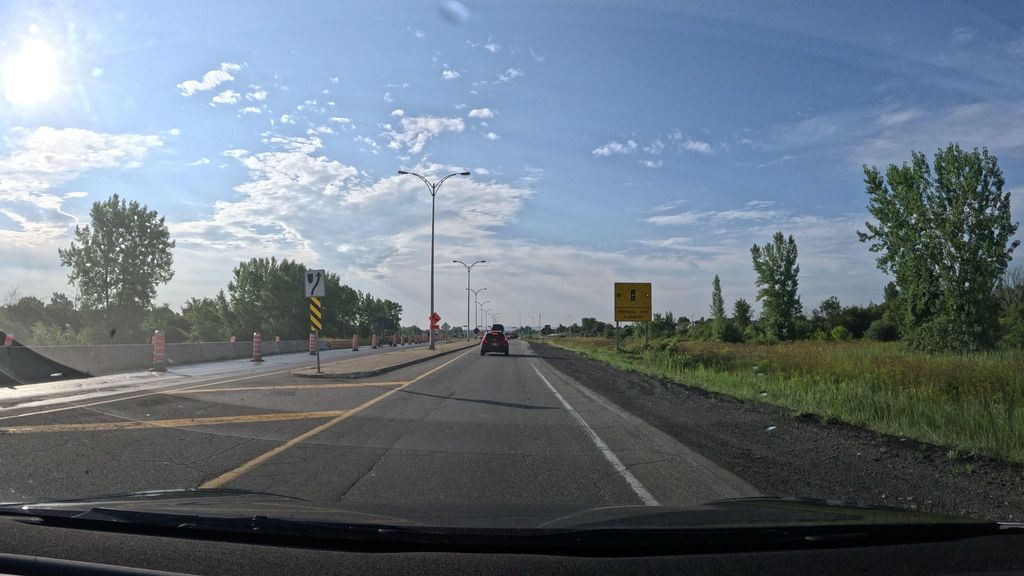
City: montreal